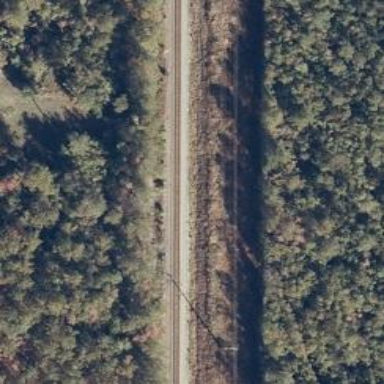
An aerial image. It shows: Railway track.